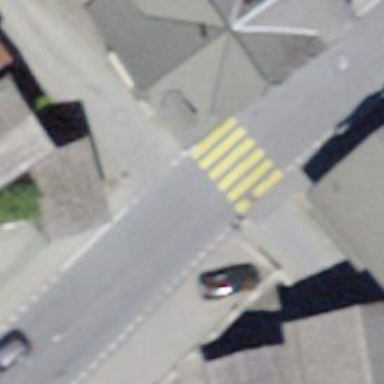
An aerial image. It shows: Uncontrolled zebra crossing on the road.